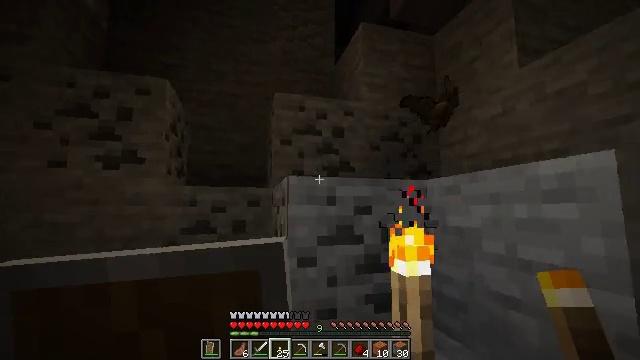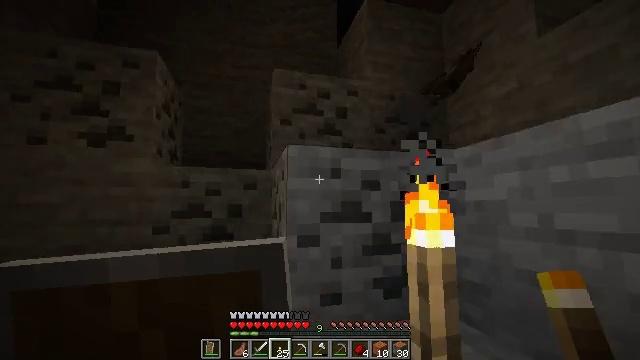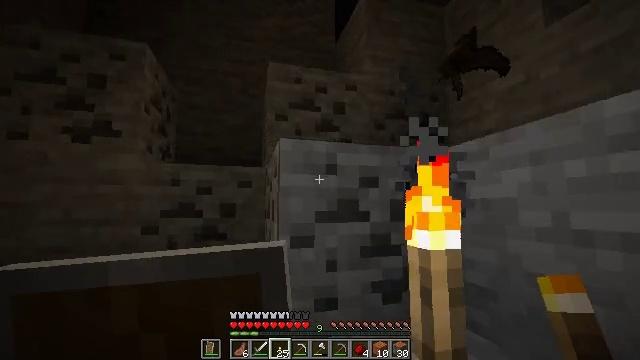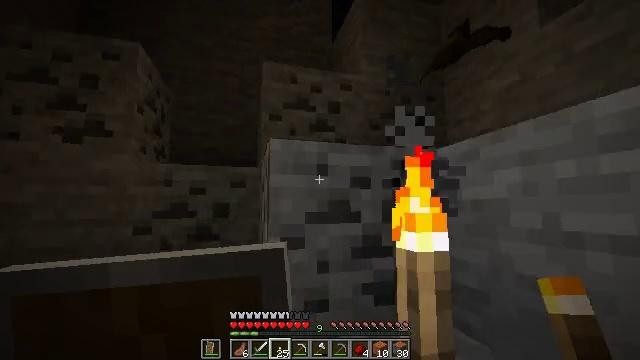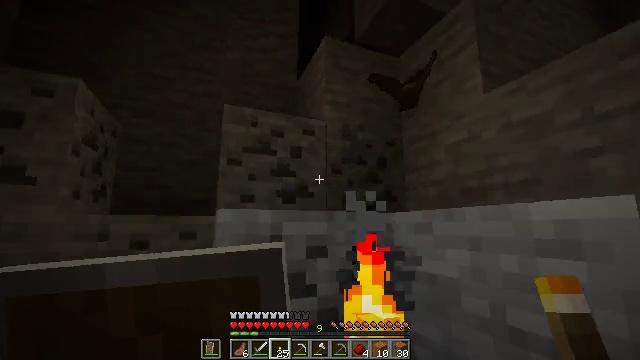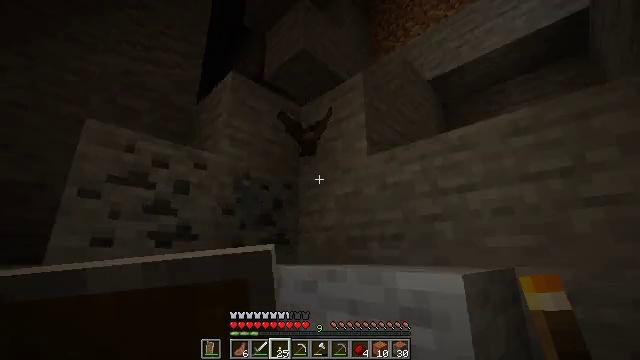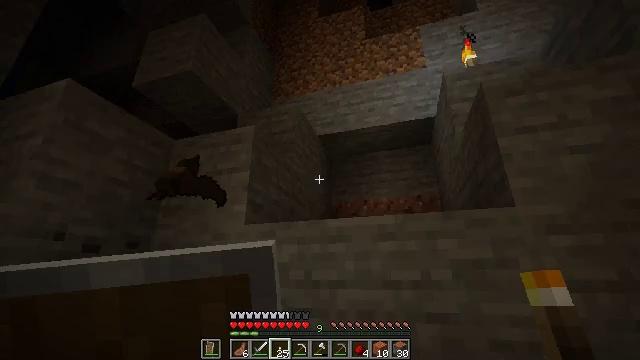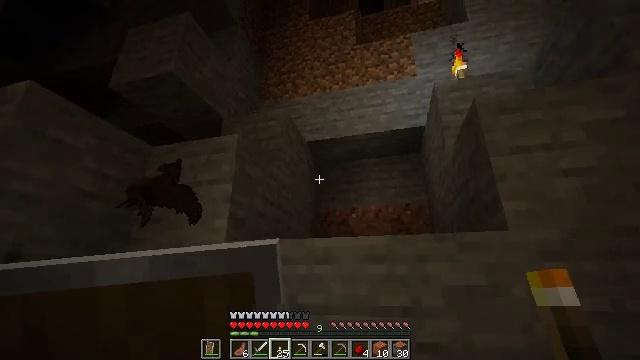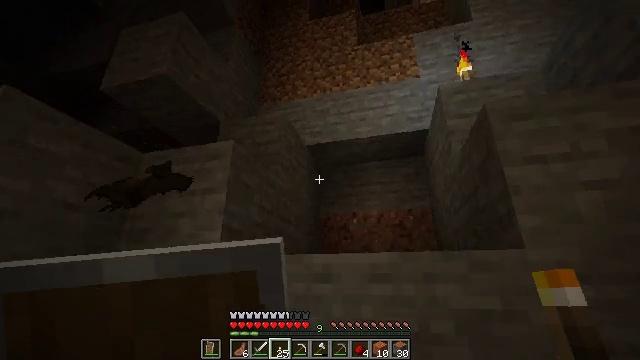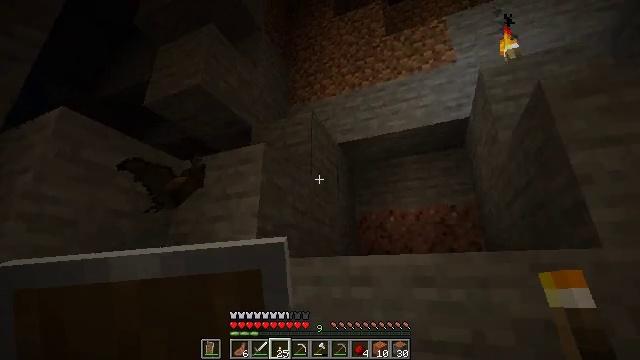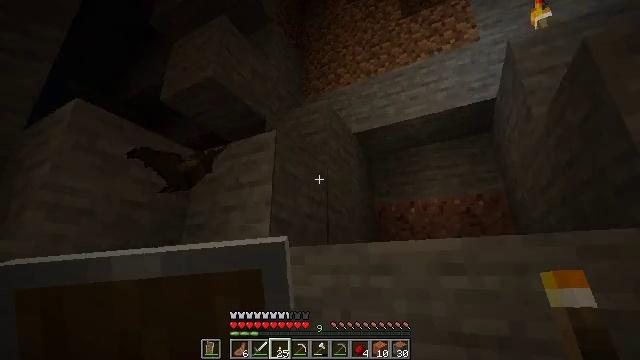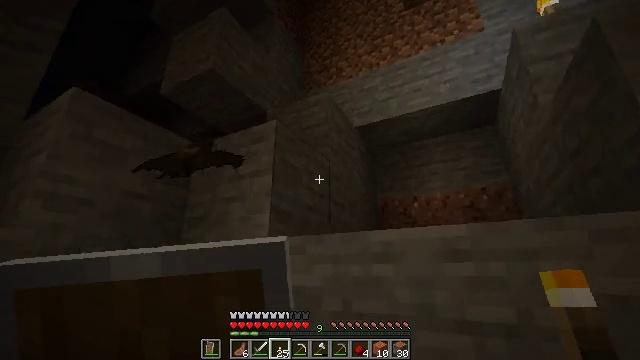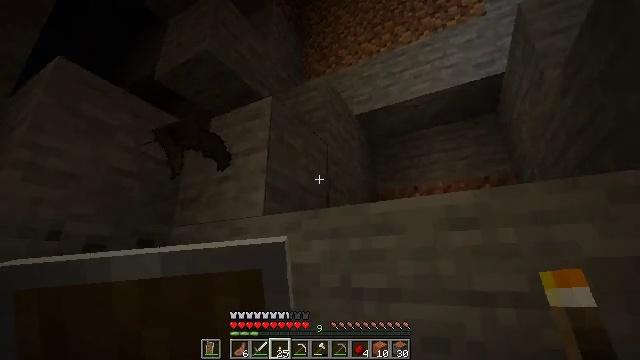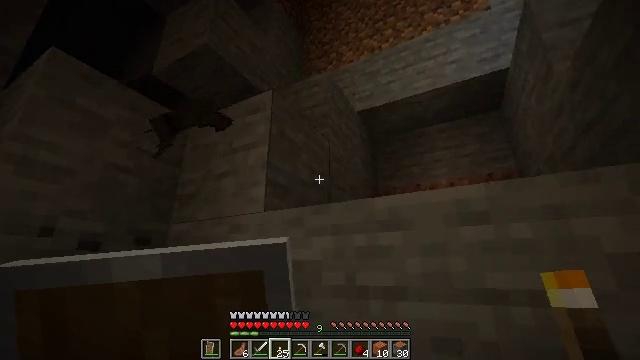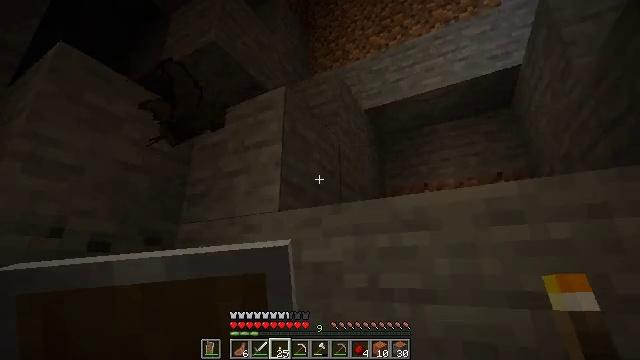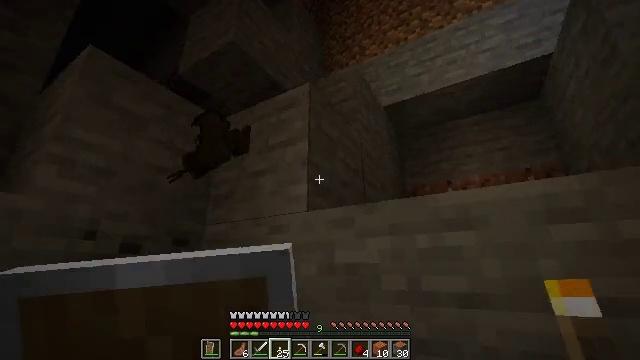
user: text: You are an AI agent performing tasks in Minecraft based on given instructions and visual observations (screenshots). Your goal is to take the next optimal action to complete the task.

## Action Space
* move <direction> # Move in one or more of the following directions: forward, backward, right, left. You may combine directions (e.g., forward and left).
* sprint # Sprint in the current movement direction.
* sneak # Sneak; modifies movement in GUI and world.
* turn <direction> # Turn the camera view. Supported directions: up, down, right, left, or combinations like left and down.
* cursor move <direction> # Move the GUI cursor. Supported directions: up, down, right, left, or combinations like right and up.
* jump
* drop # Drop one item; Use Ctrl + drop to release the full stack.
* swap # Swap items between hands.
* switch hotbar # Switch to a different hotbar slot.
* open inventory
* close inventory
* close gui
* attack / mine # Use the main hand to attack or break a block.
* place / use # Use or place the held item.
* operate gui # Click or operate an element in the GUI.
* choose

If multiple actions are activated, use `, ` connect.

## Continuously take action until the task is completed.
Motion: motion action
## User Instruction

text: Break the coal ore to collect coal.
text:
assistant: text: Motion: move forward
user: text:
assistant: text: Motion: move forward
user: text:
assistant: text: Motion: move forward
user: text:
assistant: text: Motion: move forward, turn right and up, jump
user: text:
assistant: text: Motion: move forward, turn right and up, jump
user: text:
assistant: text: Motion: move forward, turn right and up, jump
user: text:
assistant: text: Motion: move forward, turn right, jump
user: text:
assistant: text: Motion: move forward, jump
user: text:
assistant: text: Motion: move forward, turn left
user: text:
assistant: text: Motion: move forward, turn left
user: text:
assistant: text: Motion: move forward
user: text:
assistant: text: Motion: move forward
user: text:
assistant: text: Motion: move forward
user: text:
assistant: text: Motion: move forward
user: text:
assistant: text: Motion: move forward, turn left
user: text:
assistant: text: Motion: move forward, turn left and down
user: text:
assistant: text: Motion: move forward, turn left and down
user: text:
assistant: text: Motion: move forward, turn left and down
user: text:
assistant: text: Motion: move forward, turn left and down, jump
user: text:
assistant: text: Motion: move forward, turn left and down, jump
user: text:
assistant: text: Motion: move forward, turn left and down, jump
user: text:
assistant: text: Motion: move forward, turn down, jump
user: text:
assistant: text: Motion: move forward, turn right and down, jump
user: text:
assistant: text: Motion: move forward, turn right and down
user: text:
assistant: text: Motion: move forward, turn right
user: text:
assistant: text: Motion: move forward, turn right
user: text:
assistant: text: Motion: move forward, turn right and up
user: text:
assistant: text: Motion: move forward, turn left and up
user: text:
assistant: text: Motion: move forward, turn left and up
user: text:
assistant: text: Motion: move forward, turn left